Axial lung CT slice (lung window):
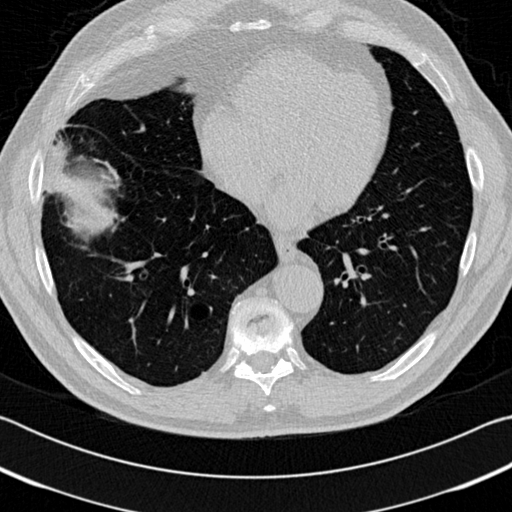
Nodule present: no